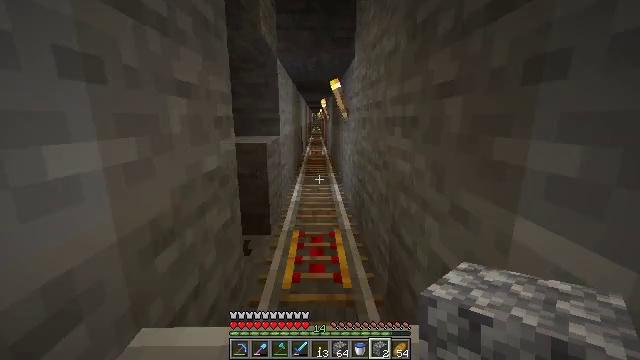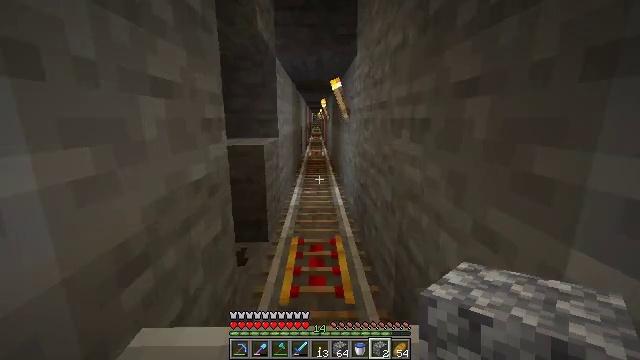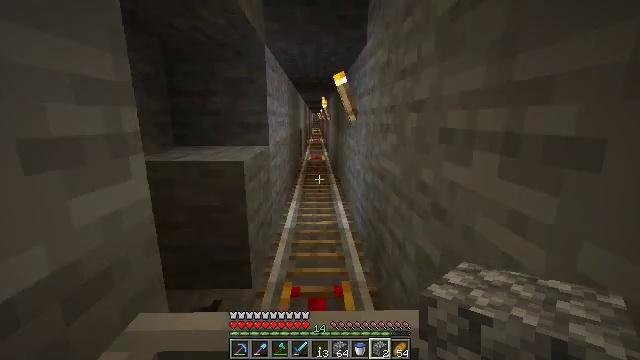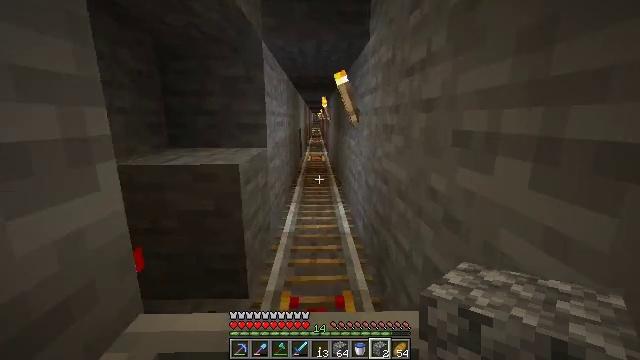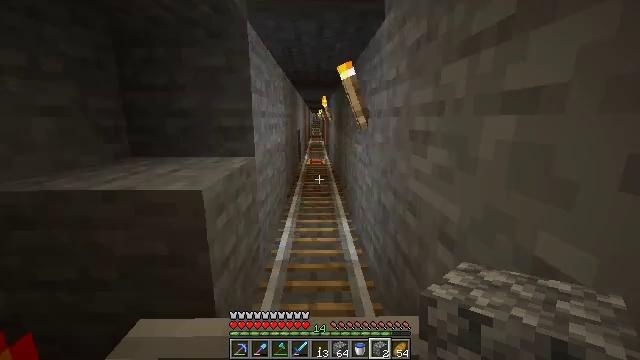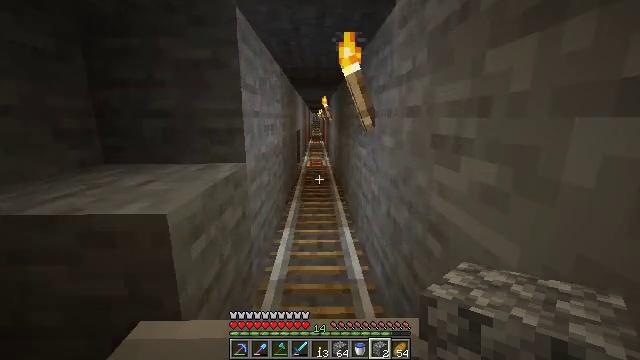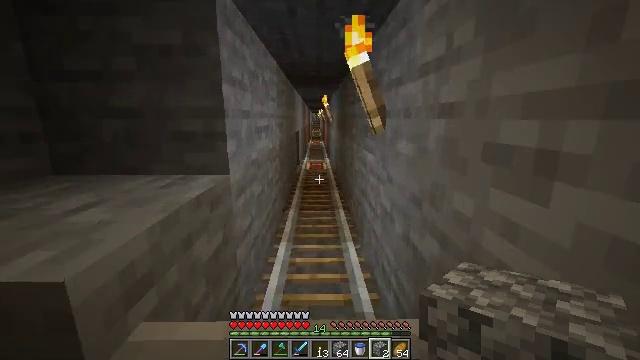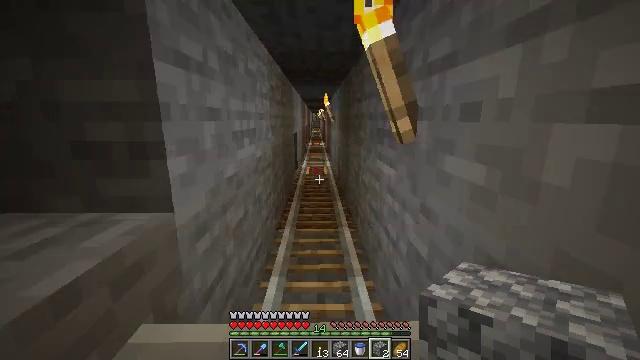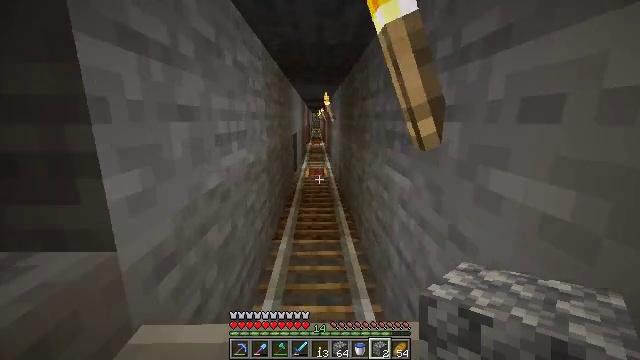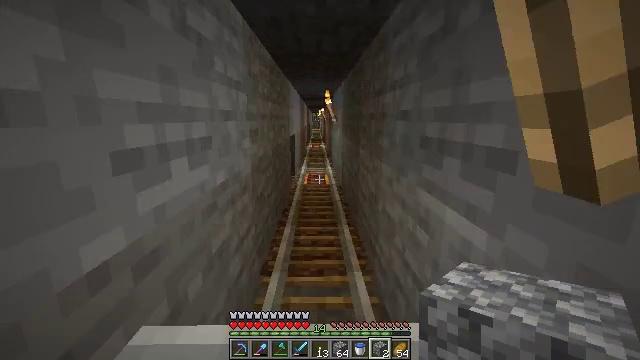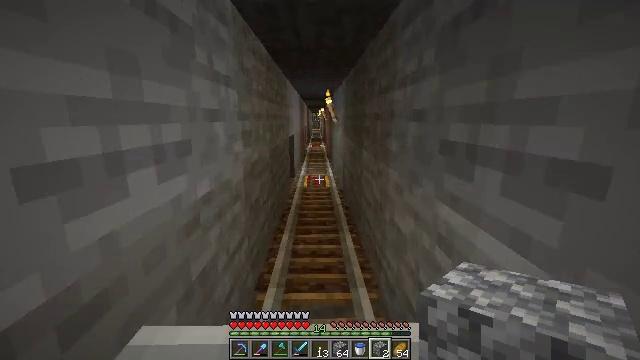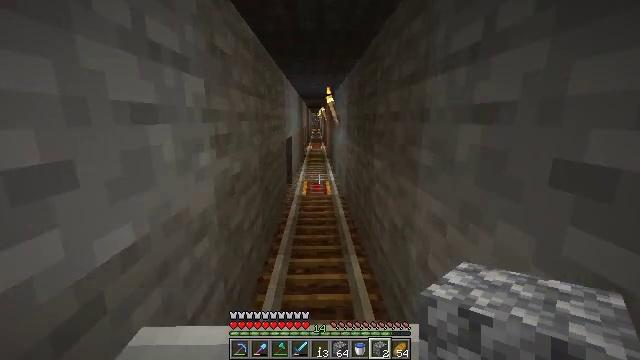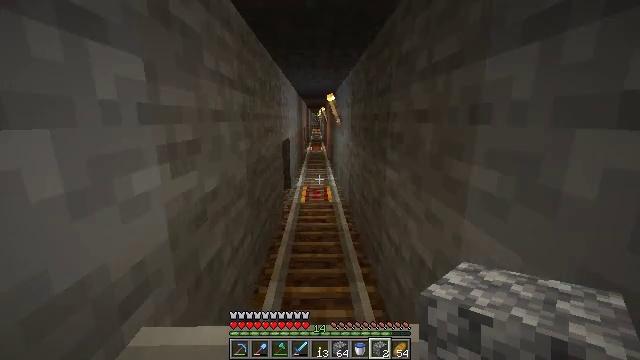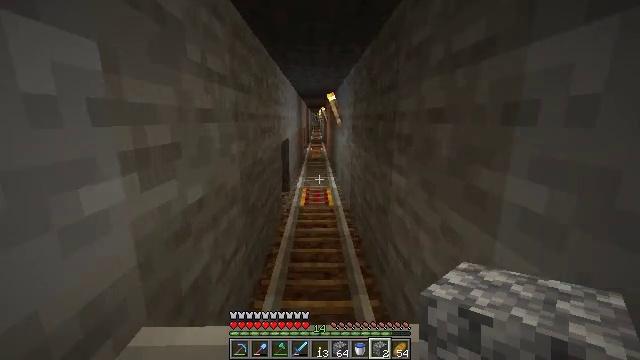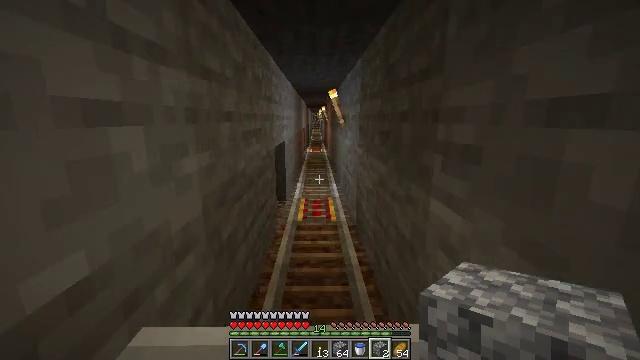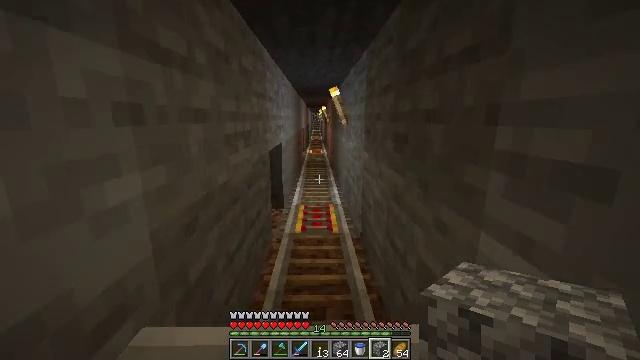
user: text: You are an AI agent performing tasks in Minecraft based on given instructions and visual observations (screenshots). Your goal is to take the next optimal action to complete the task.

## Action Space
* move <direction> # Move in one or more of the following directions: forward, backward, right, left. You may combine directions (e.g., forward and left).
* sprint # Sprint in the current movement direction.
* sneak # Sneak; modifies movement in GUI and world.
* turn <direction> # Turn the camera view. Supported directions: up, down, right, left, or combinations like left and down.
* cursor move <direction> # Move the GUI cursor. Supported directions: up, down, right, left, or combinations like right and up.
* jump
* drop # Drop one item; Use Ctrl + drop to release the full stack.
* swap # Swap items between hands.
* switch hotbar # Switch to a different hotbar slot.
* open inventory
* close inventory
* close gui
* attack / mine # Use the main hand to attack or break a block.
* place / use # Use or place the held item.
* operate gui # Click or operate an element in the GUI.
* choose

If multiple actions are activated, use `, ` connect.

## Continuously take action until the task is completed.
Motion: motion action
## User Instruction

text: Drop an iron nugget.
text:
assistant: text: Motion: no_op
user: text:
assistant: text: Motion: no_op
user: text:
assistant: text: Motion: no_op
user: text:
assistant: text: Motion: no_op
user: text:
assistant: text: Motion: no_op
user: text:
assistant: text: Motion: no_op
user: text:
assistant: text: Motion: no_op
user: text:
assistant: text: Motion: no_op
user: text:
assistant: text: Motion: no_op
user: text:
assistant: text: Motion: no_op
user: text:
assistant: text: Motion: no_op
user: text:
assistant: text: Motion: no_op
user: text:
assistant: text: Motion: no_op
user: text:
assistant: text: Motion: no_op
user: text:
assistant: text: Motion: no_op
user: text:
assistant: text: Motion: no_op
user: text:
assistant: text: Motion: no_op
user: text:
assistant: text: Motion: no_op
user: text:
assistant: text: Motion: no_op
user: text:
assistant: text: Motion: no_op
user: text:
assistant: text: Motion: no_op
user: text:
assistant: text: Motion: no_op
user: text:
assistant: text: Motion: no_op
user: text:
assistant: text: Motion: no_op
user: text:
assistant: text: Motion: no_op
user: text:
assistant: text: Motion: no_op
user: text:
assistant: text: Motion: no_op
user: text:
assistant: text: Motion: no_op
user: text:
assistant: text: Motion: no_op
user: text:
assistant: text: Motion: no_op